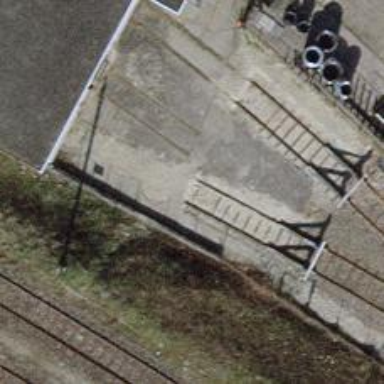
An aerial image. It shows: Single-track spur railway line.